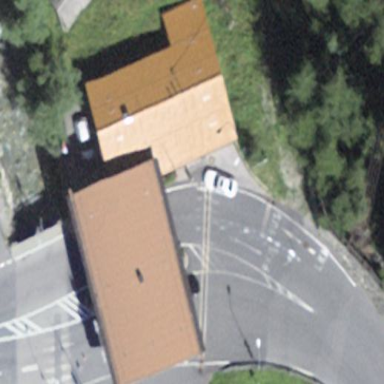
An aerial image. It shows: Customs building with rooftop.